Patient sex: F
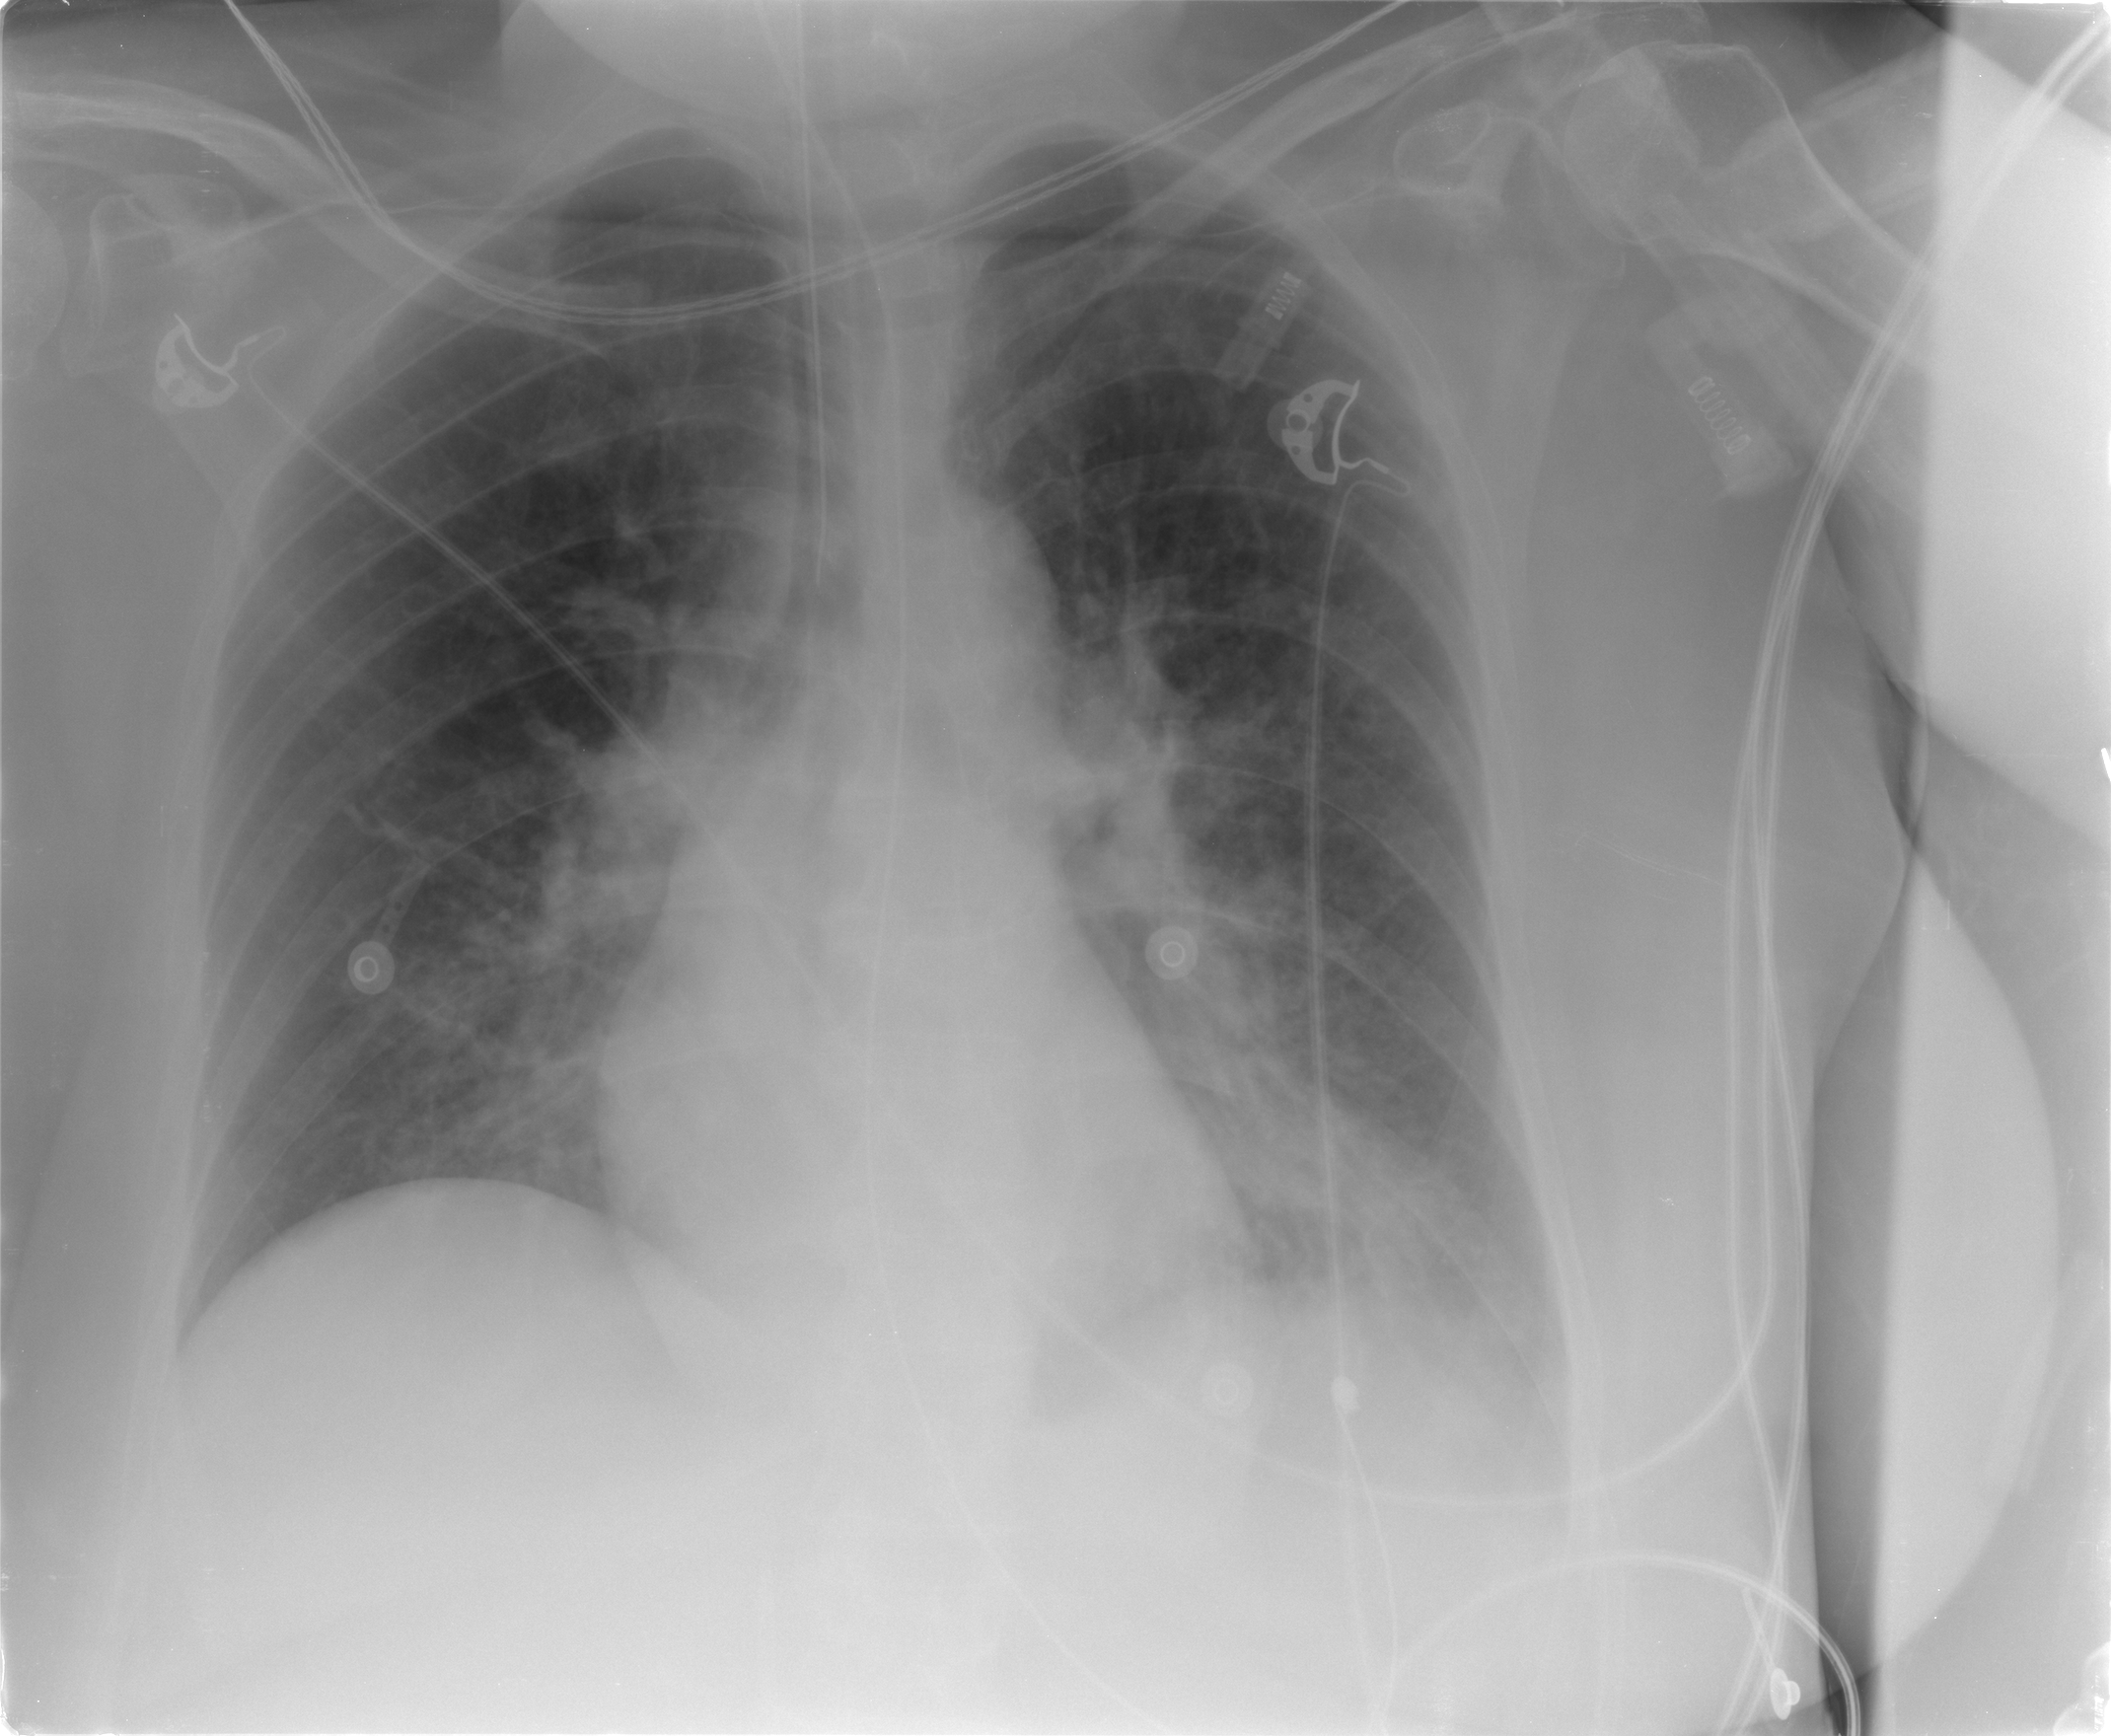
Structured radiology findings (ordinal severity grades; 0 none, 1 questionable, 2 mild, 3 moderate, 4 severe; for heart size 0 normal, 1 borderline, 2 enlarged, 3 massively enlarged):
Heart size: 0
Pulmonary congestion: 2
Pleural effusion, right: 0
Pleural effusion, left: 0
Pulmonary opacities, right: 0
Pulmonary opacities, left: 2
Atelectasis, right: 0
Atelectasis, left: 0